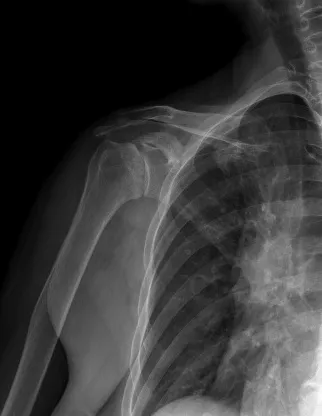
Rapid progression of joint destruction seen at the 4-week follow-up in the AP view (b).
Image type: radiology (x_ray)